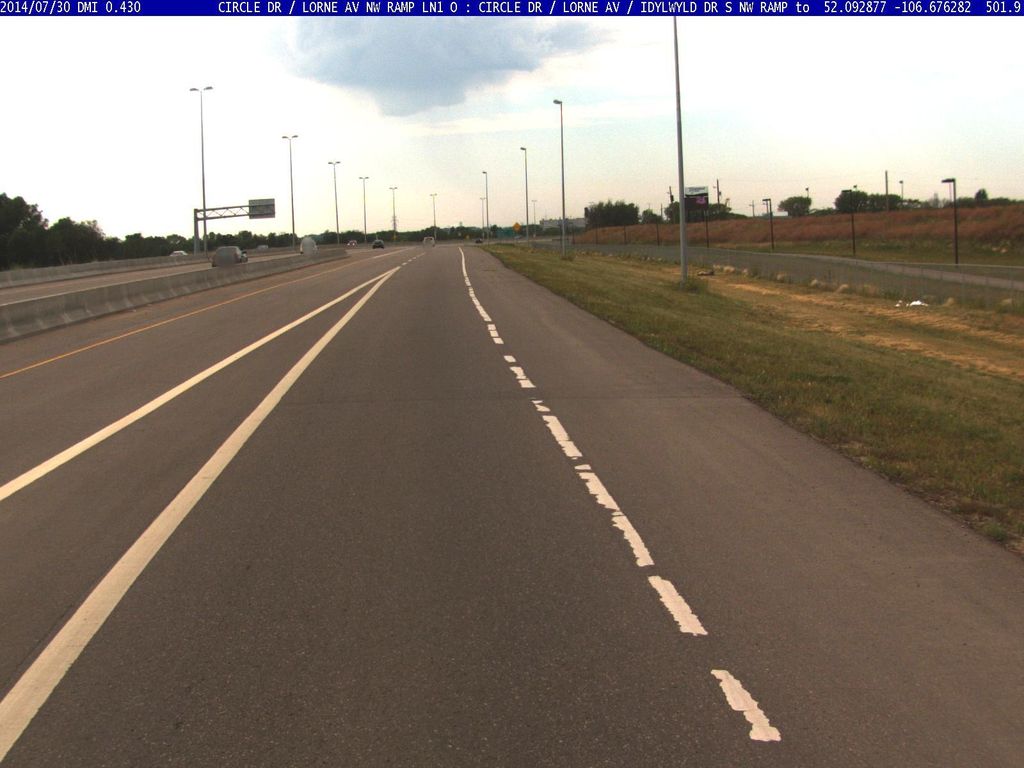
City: saskatoon